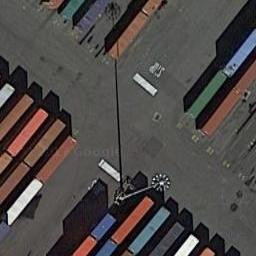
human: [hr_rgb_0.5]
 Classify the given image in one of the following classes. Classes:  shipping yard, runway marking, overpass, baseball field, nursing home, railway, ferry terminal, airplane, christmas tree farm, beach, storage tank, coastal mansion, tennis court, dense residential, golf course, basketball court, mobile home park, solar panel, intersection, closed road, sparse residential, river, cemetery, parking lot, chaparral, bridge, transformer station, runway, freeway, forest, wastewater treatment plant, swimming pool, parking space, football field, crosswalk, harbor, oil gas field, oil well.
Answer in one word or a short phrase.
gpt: shipping yard